Question: I am making a html page in which i am using table for the some items. as below image shows:

The code for the this table is as bellow:
'''
<table border="2">
<tbody><tr>
<td width="50">
<b>
<span style="color:red">
Id
</span>
</b>
</td>
<td width="150">
<b>
<span style="color:red">
Product Name
</span>
</b>
</td>
<td width="150">
<b>
<span style="color:red">
Product Price
</span>
</b>
</td>
<td width="50"></td>
</tr>
<tr>
<td>1</td>
<td>Lamps</td>
<td><i>$3.5</i></td>
<td> <a href="/app_name/editpage.htm?id=1&amp;prodname=Lamps&amp;prodprice=3.5">Edit</a></td>
<td><a href="/app_name/deleteprod.htm?id=1&amp;prodname=Lamps&amp;prodprice=3.5">Delete</a></td>
</tr>
<tr>
<td>2</td>
<td>Table</td>
<td><i>$75.29</i></td>
<td> <a href="/app_name/editpage.htm?id=2&amp;prodname=Table&amp;prodprice=75.29">Edit</a></td>
<td><a href="/app_name/deleteprod.htm?id=2&amp;prodname=Table&amp;prodprice=75.29">Delete</a></td>
</tr>
<tr>
<td>3</td>
<td>Chair</td>
<td><i>$22.81</i></td>
<td> <a href="/app_name/editpage.htm?id=3&amp;prodname=Chair&amp;prodprice=22.81">Edit</a></td>
<td><a href="/app_name/deleteprod.htm?id=3&amp;prodname=Chair&amp;prodprice=22.81">Delete</a></td>
</tr>
</tbody></table>
'''
Now my problem is that why the line of the header is not completed so how to do it? I am new to html and css and I am learning it. Please need guidance. Thank you.
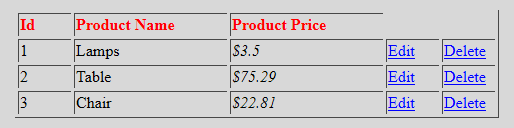
Answer: You have more columns in the bottom rows.
There are many solutions:
One (not so pretty) way to solve your problem would be to add more cells in the top row.
'''
<td width="50">&nbsp;</td>
<td width="50">&nbsp;</td>
'''
( <URL>
Or, try to take a look at 'colspan' and 'rowspan':
'''
<td width="150" colspan="3">
<b>
<span style="color:red">
Product Price
</span>
</b>
</td>
'''
( <URL>
Or, add just cell in the top row with colspan:
'''
<td colspan="2">
&nbsp;
</td>
'''
( <URL>